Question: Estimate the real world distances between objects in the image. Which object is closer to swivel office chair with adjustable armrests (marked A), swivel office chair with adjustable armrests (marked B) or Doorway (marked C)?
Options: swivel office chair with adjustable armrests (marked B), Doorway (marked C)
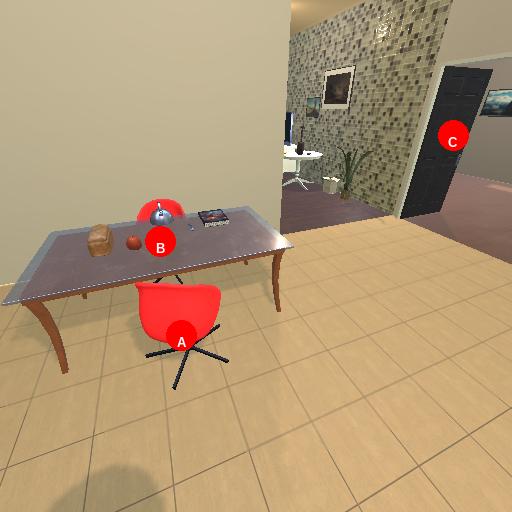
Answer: swivel office chair with adjustable armrests (marked B)